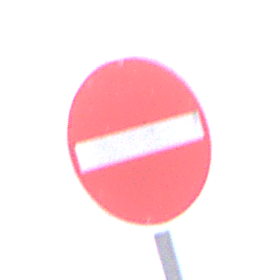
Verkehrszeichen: VerbotDerEinfahrt
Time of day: SunriseSunset
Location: Outdoor (Beach)
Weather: Overcast
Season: NotSpecified
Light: Natural